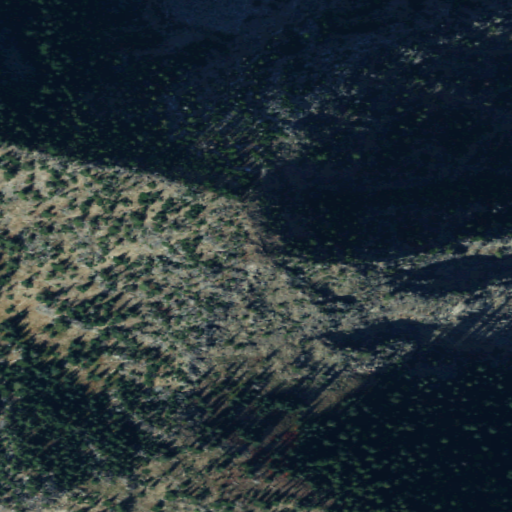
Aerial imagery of mountain in Washington named Dirtyface Peak containing evergreen forest, grassland, and shrub